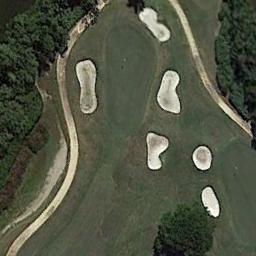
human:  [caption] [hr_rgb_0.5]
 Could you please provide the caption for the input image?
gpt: There are a few bunkers and a few paths on the large green lawn on the golf course and many trees .

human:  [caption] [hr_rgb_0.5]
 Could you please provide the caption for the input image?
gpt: The golf course has a putting green, A fairway, Barrier trees and sandpits and a road goes through the golf course .

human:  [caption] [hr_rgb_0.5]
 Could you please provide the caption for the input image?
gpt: There are two roads on the golf course .

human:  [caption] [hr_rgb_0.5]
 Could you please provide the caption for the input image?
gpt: There are five bunkers in this area, Two winding paths and a small river .

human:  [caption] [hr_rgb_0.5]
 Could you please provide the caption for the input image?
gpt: There are six bunker beside a path on the golf course .